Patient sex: M
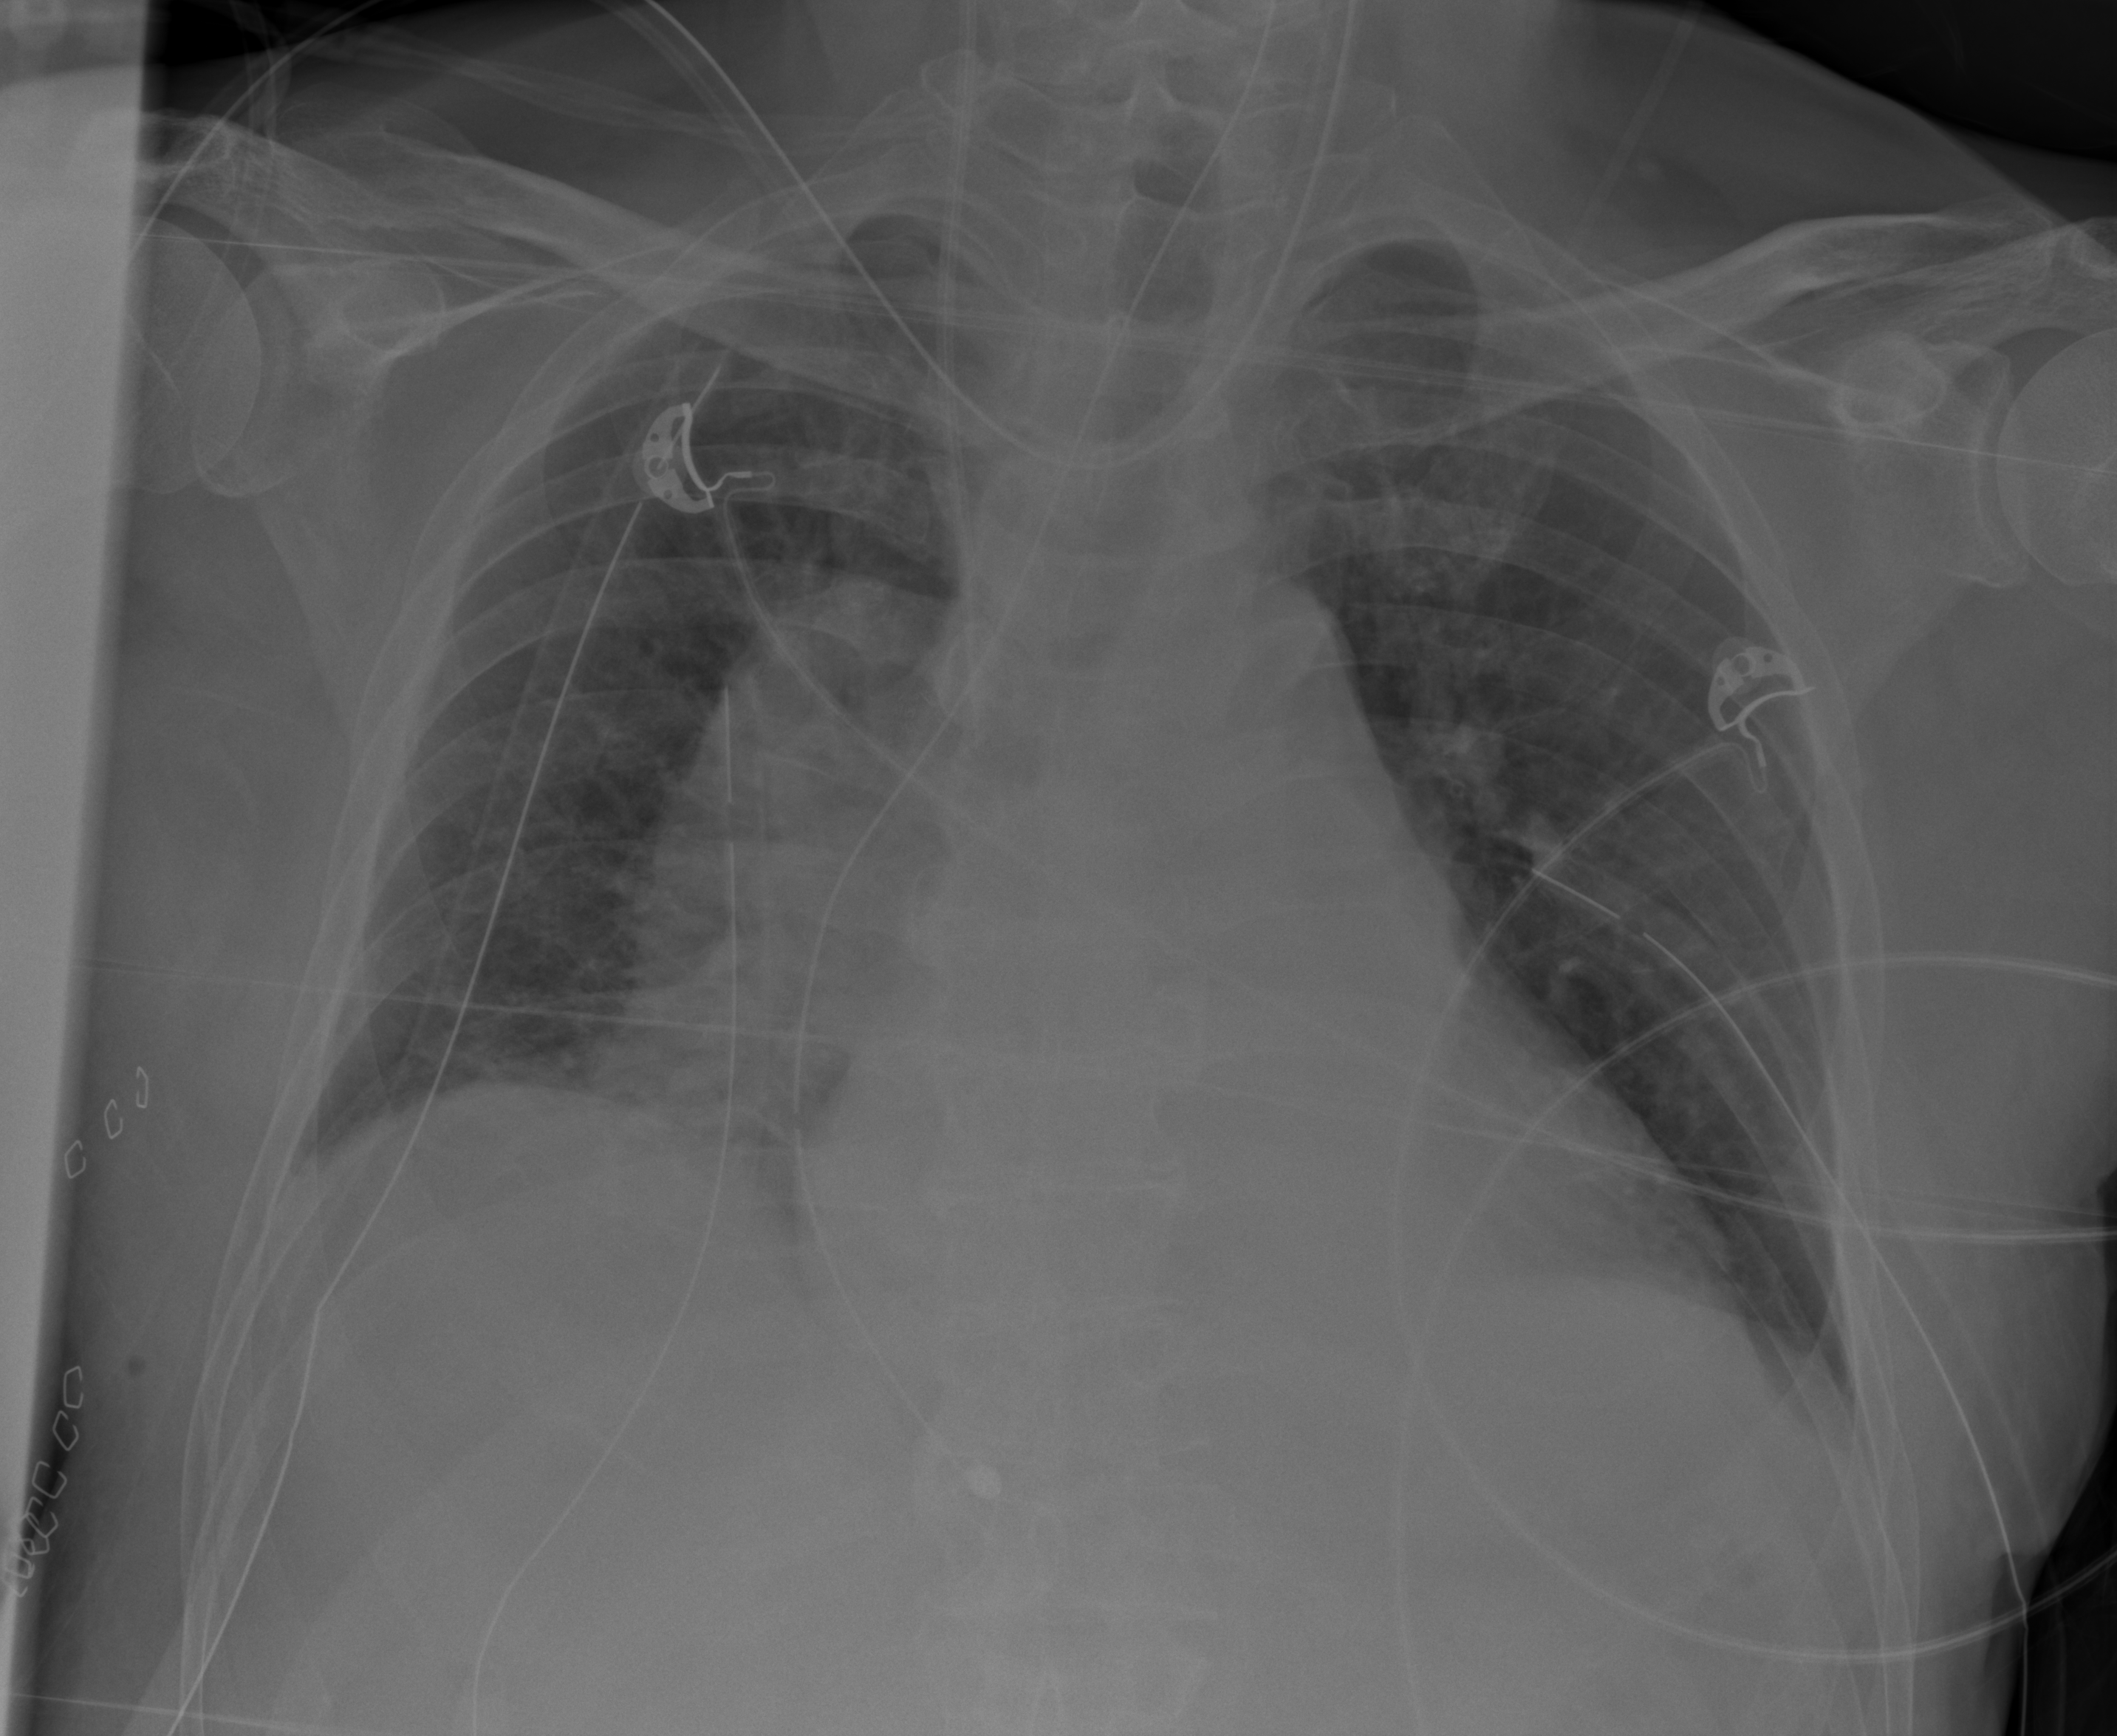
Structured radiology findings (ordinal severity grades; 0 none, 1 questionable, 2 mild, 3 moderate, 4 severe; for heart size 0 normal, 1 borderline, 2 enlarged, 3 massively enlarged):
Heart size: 2
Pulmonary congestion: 2
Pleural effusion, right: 2
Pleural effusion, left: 2
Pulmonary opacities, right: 0
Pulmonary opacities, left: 0
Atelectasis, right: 2
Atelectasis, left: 0